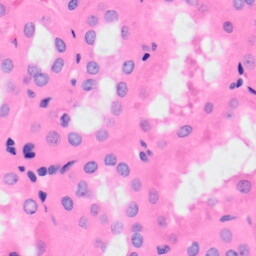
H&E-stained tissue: Kidney